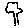
Label: tree